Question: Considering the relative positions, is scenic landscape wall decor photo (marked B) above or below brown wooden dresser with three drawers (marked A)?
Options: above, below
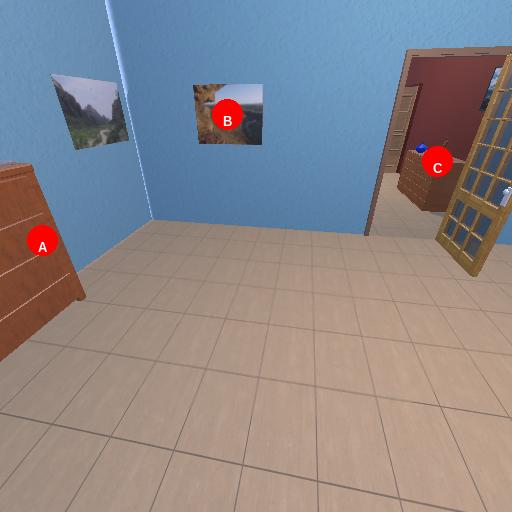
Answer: above